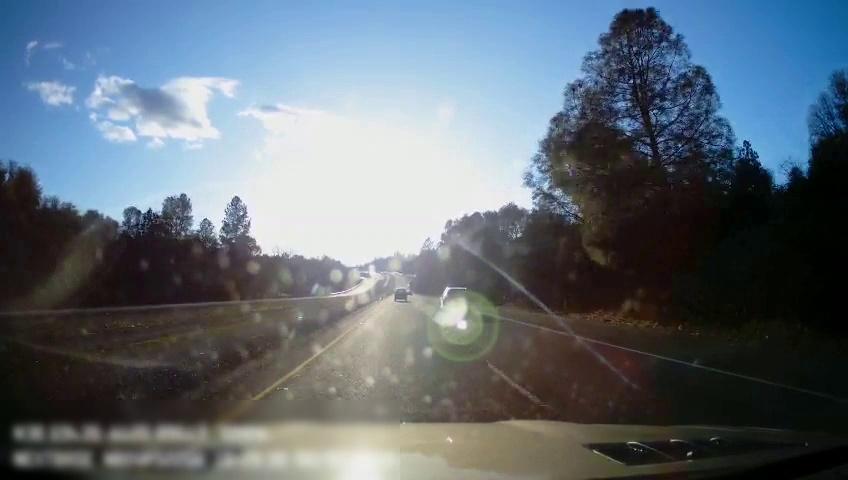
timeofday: Day
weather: Sunny
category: Drivable Space
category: Drivable Space
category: Vehicles | SUV
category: Vehicles | Car
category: Lanes | Current Lane
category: Lanes | Current Lane
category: Lanes | Alternate Lane